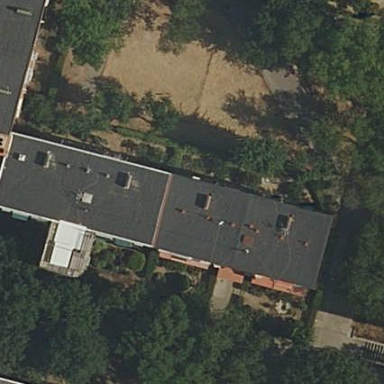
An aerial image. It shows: View of apartment building.